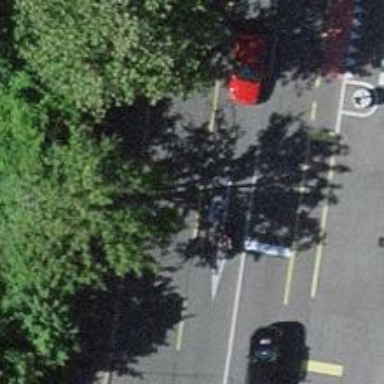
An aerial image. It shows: Secondary road with asphalt surface and designated cycle lane.